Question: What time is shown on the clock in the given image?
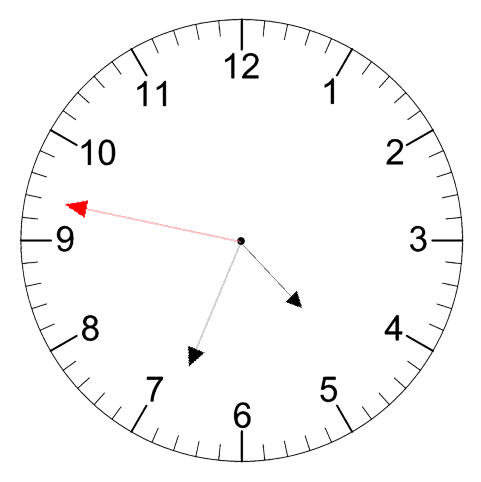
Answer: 04:33:47